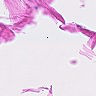
Metastatic tissue present: no